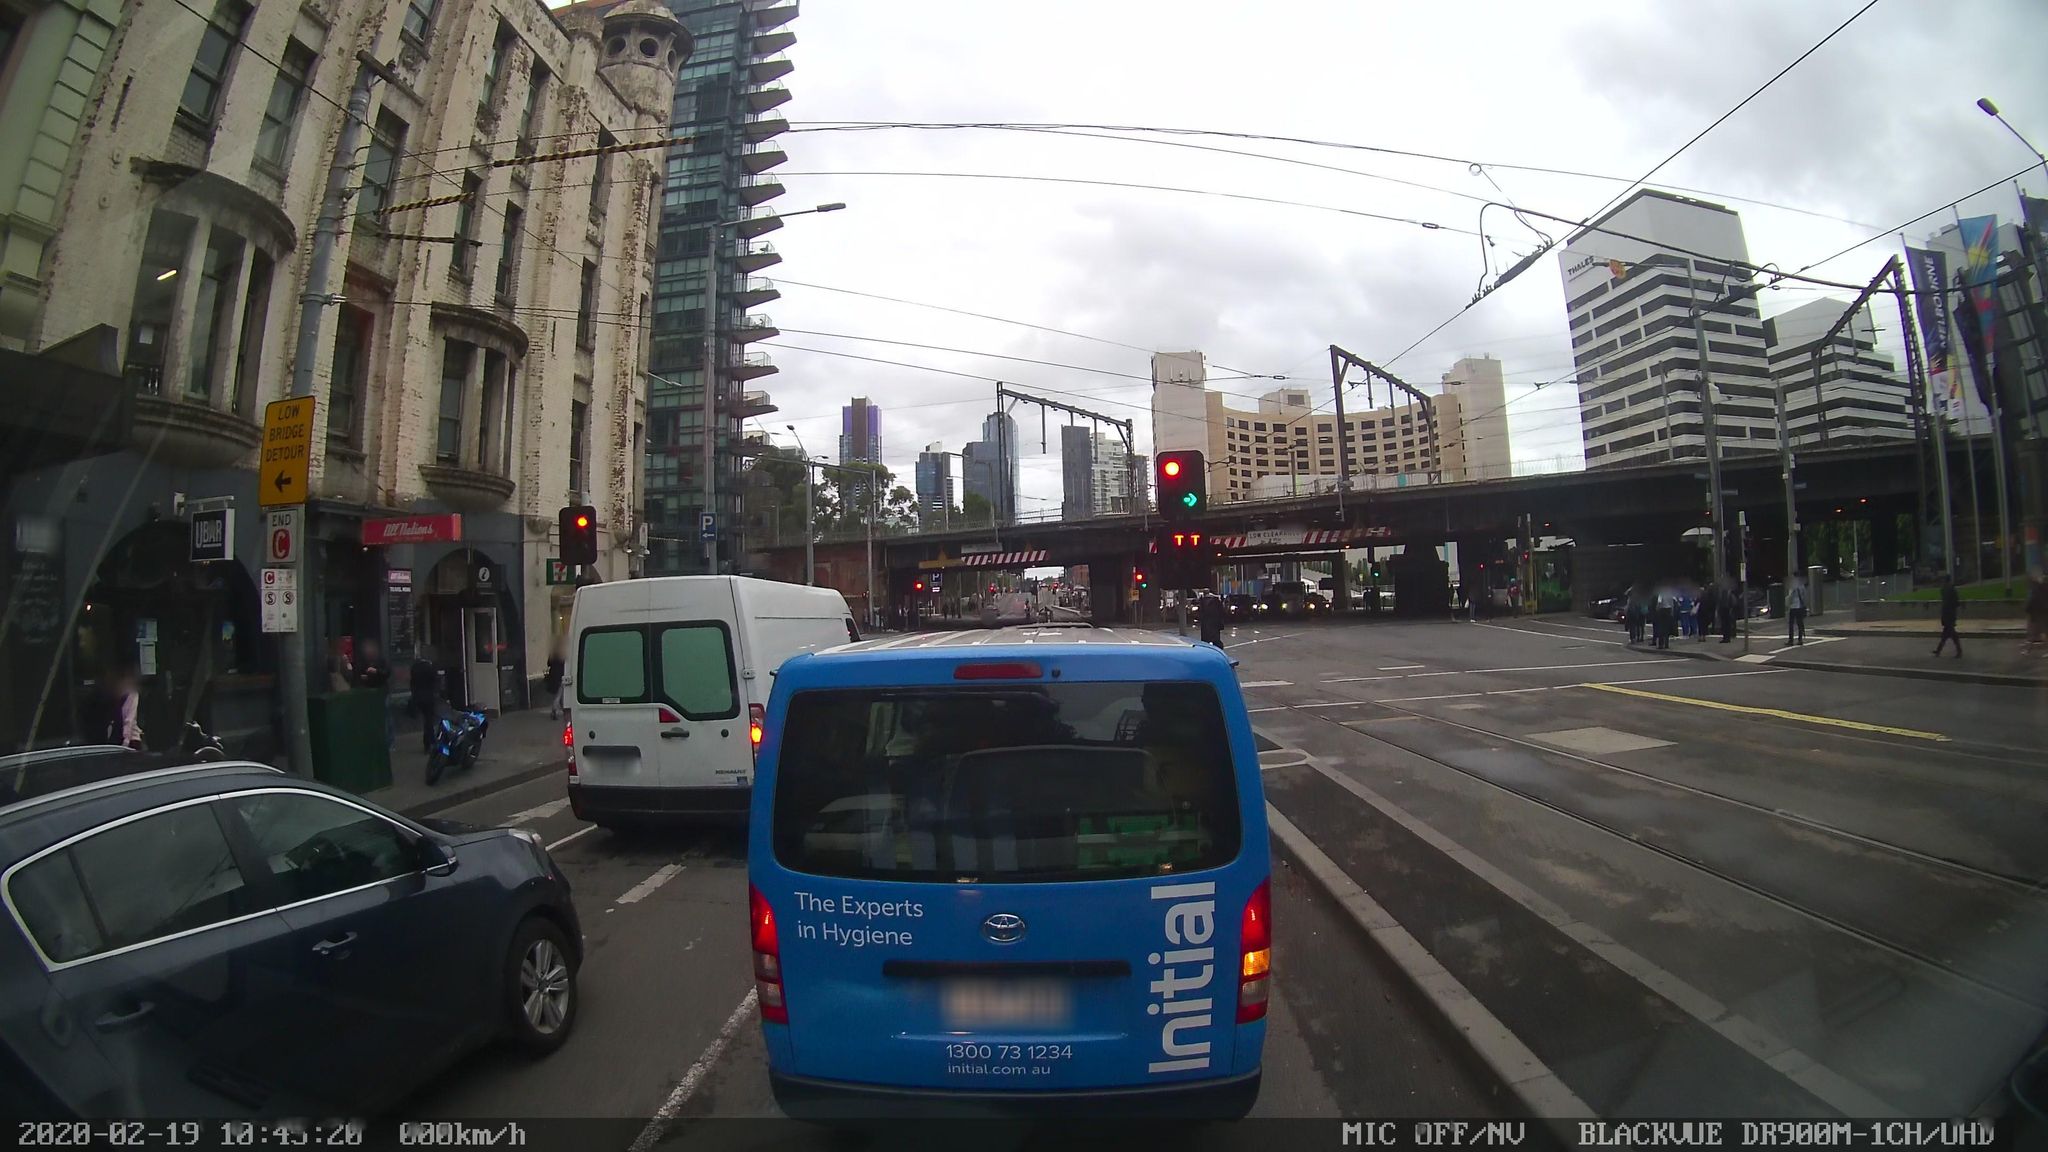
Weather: cloudy
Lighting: day
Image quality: good
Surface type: driving surface
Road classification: primary
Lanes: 2
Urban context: urban centre
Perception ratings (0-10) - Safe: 4.83, Lively: 7.1, Beautiful: 8.65, Boring: 1.18, Depressing: 5.59, Wealthy: 5.1